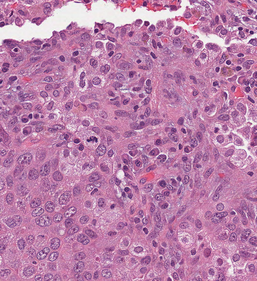
Tumor epithelial tissue: yes
Tumor-associated stroma tissue: no
Normal tissue: no